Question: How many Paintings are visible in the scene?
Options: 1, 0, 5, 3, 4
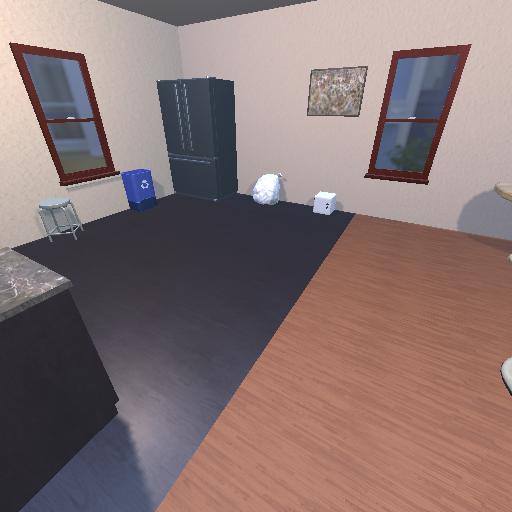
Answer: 1